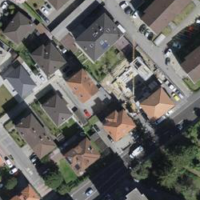
EUNIS habitat code: 54
Species observed at this site:
Corvus cornix
Passer domesticus
Passer italiae